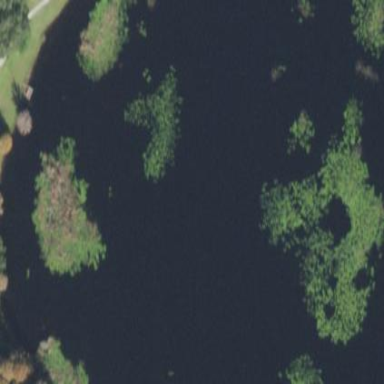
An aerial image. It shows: Wetland area.